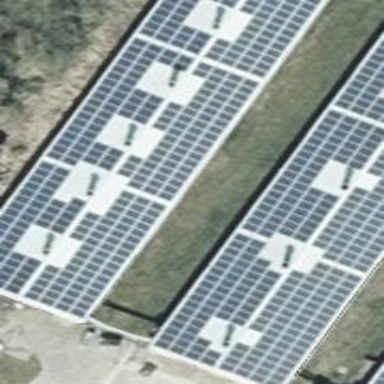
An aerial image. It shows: Small solar photovoltaic panel generator is producing electricity.